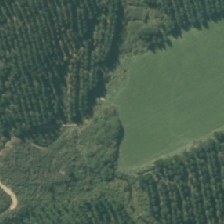
Land cover: low_producing_grassland